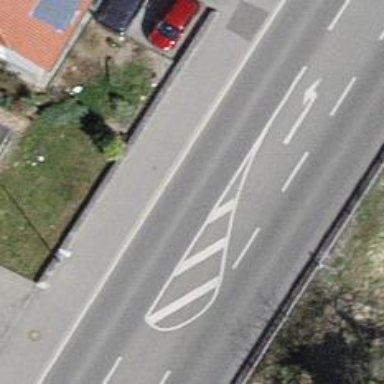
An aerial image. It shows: Primary highway with asphalt surface. There is cycle track on the left side.